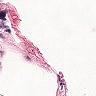
Metastatic tissue present: no